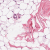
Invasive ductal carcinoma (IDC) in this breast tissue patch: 0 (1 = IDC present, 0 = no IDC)